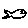
Label: fish